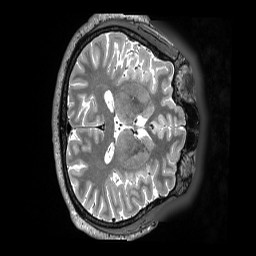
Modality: T2w
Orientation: axial
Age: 52
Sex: female